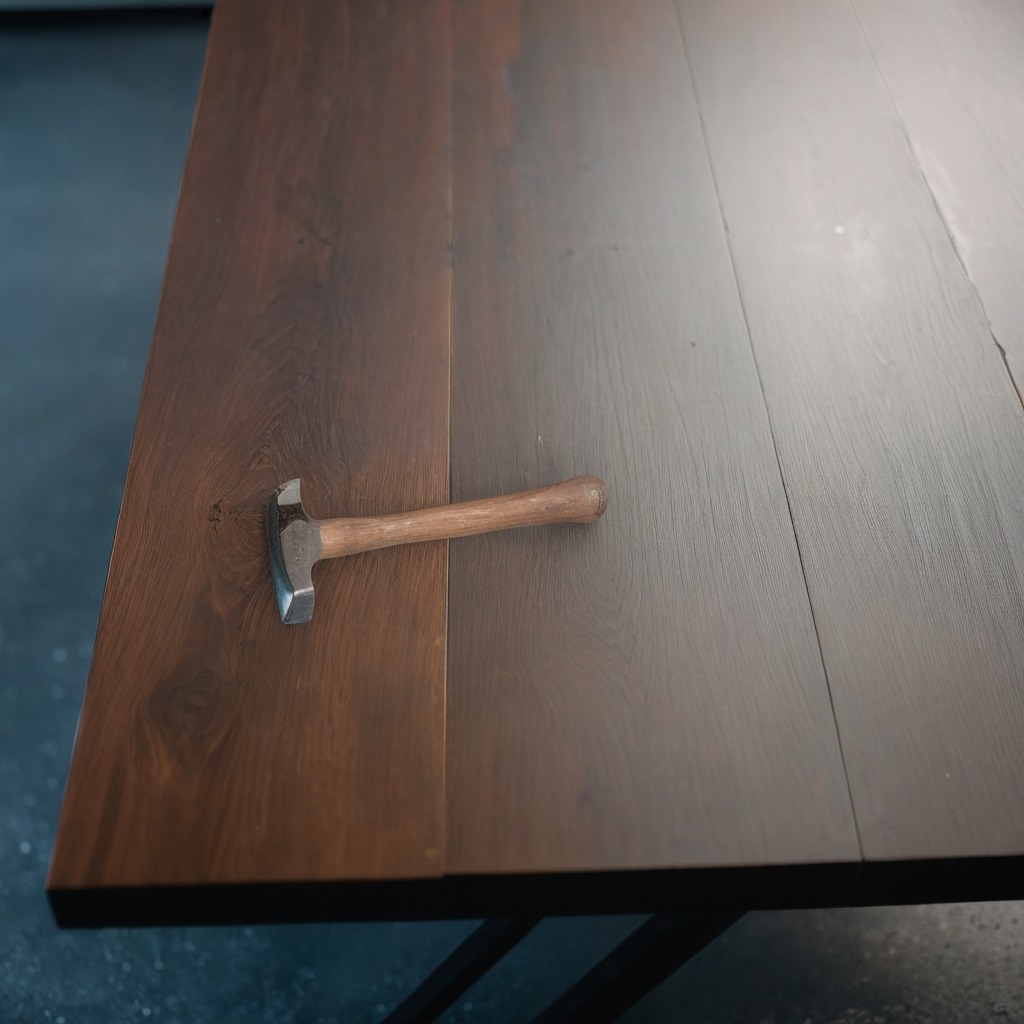
A hammer lies on a table in a garage at twilight.